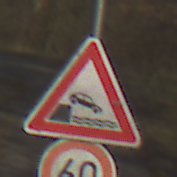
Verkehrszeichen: Ufer
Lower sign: Geschwindigkeit60
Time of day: MorningAfternoon
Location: Outdoor (Nature)
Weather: Clear
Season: NotSpecified
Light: Natural